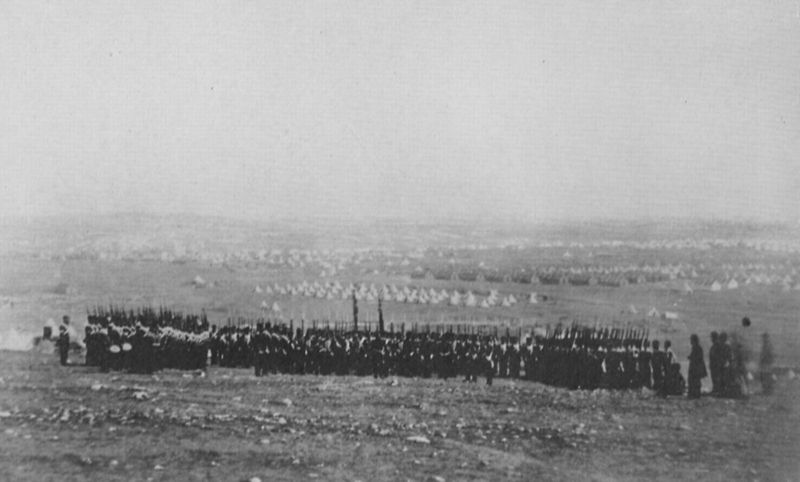
Titel: Das 57. Regiment
Künstler: Roger Fenton
Standort: USA
Institution: Sammlung Gernsheim
Schlagwörter: angriff, gruppe, himmel, mann, weiß, wolken, landschaft, menschen, stadt, grau, hintergrund, licht, männer, schwarz, gras, wiese, masse, stehen, stein, steine, ebene, feld, felder, ferne, horizont, häuser, hügel, morgen, weite, rauch, fahnen, fahne, flagge, dunst, eben, nebel, farblos, krieg, schlacht, soldaten, unscharf, foto, fotografie, photographie, draußen, schwarz weiss, militär, uniform, uniformen, waffen, soldat, bedrohlich, trommel, armee, feldzug, heer, marsch, photo, weß, gewehr, lanschaft, plan, zeltlager, flaggen, gewehre, marschieren, infanterie, schlachtfeld, zelt, zelte, lager, formation, schützenfest, standarten, mannschaft, schärfentiefe, unschärfe, appell, apell, trommeln, bajonette, aufstellung, aufmarsch, entfernung, trostlosigkeit, kamera, krig, einheiten, schwarz und weiß, heerlager, appel, entscheidung, gris foto, links außen: das war einmal, monotonie, rieg, schlachfeld, stehen   noch, tromler